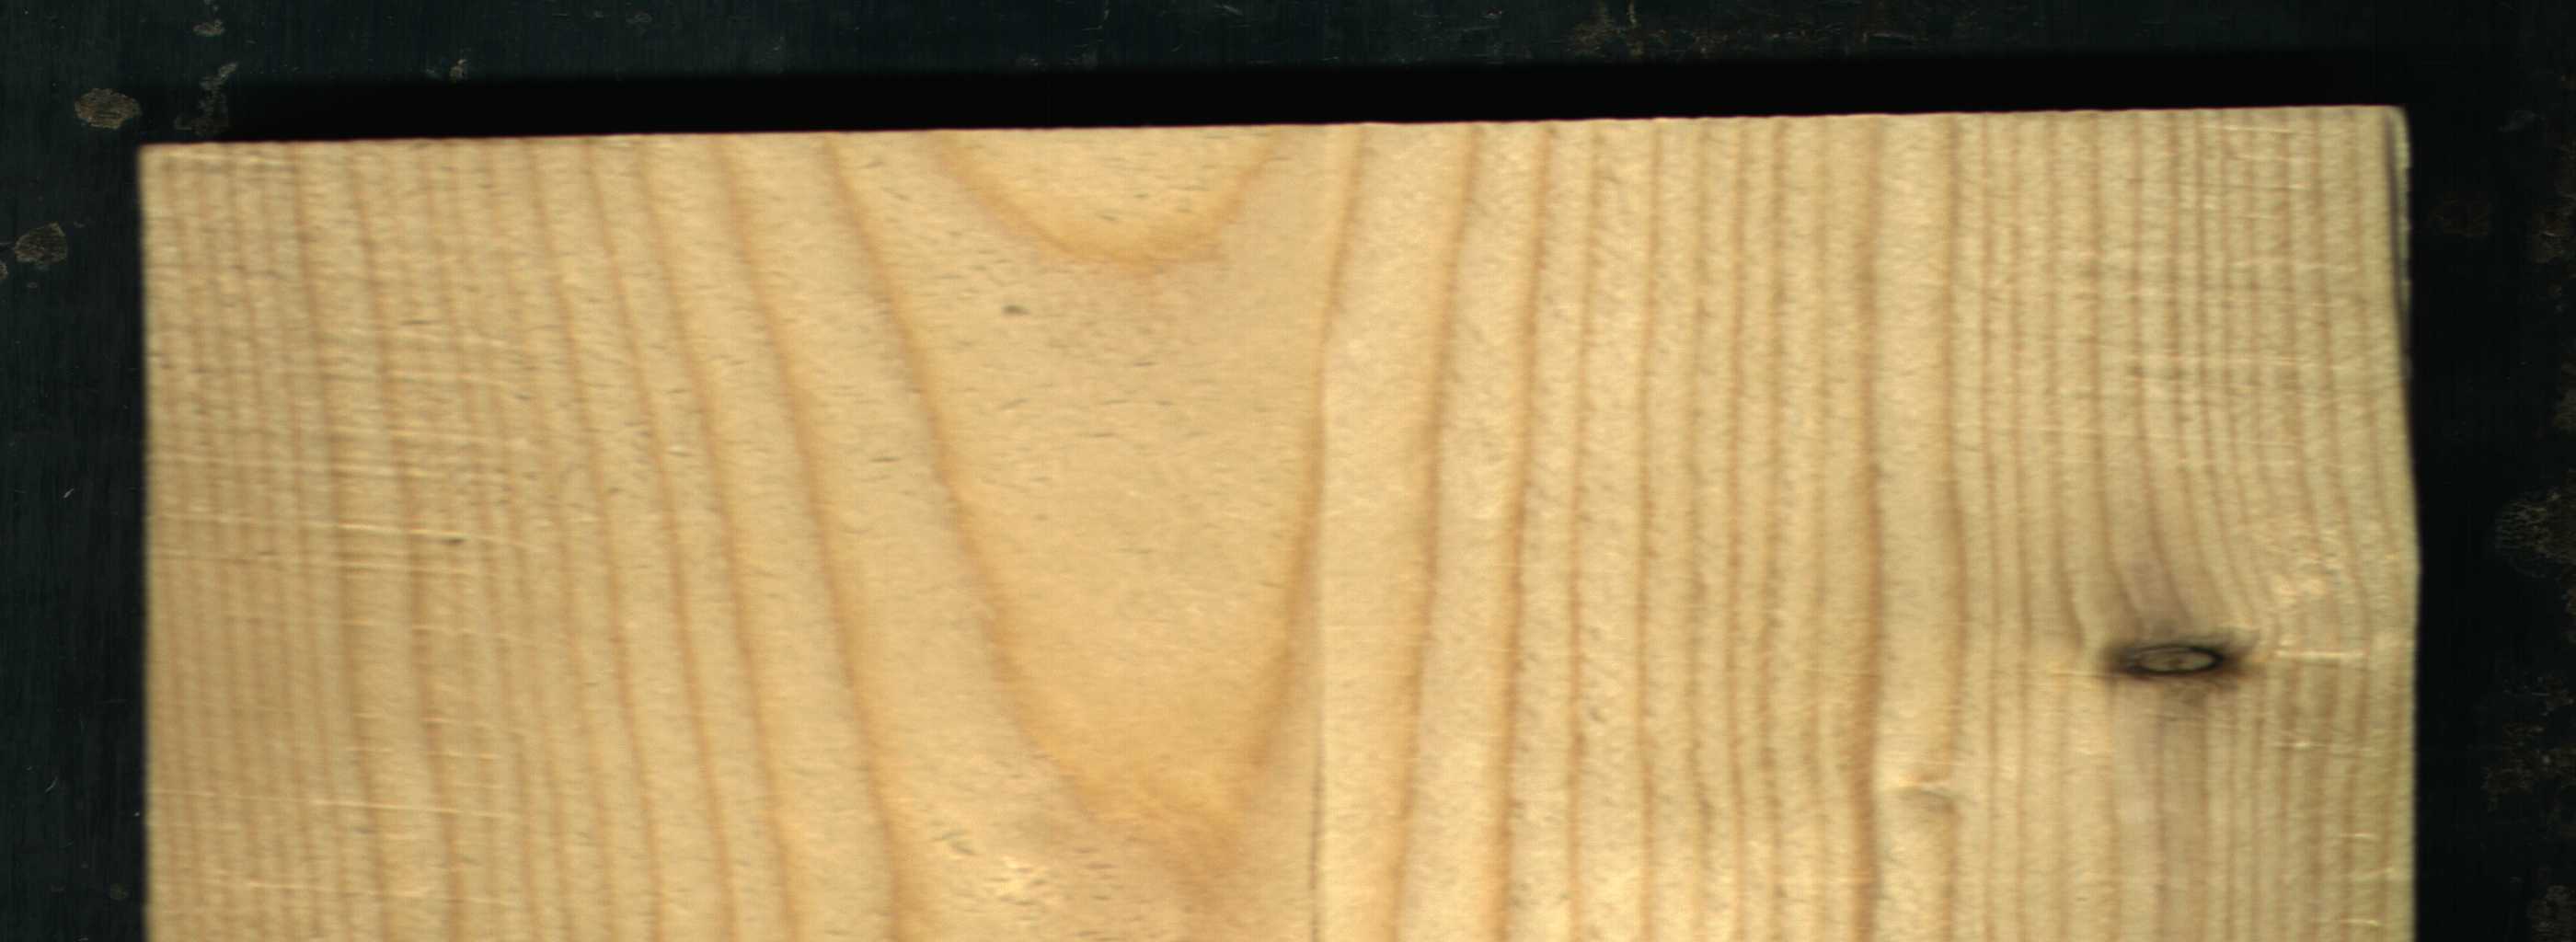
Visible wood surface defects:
Dead_Knot